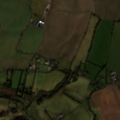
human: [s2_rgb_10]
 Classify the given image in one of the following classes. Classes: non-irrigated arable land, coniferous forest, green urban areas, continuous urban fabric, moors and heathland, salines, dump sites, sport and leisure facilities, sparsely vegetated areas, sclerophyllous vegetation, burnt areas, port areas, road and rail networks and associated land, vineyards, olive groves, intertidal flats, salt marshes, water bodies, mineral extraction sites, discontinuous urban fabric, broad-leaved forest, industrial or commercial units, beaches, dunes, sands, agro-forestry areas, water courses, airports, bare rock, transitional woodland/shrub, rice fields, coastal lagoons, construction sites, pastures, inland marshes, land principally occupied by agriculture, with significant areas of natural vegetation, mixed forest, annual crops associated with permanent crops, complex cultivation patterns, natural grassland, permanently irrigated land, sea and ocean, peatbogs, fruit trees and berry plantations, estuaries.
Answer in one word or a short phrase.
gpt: industrial or commercial units, non-irrigated arable land, pastures, land principally occupied by agriculture, with significant areas of natural vegetation, mixed forest